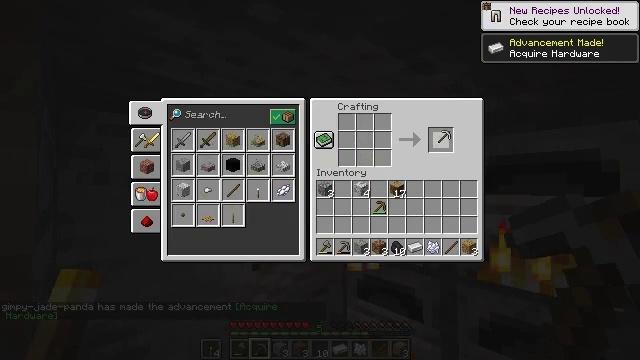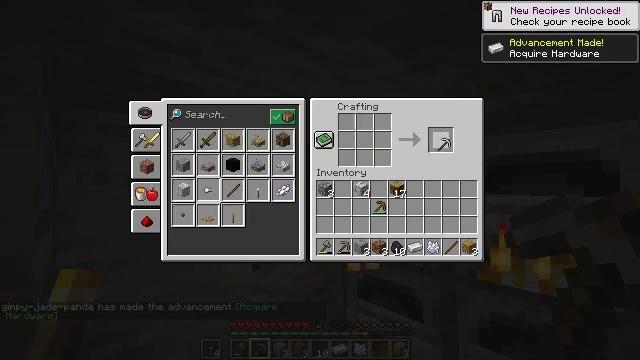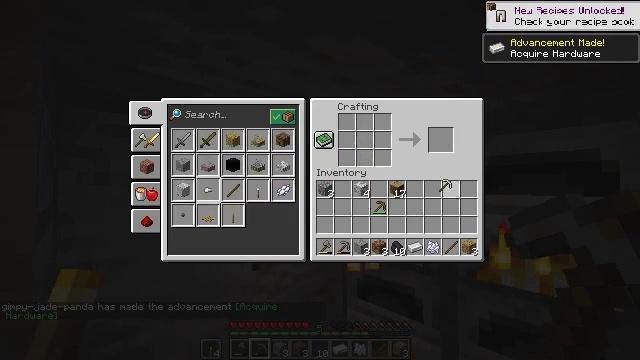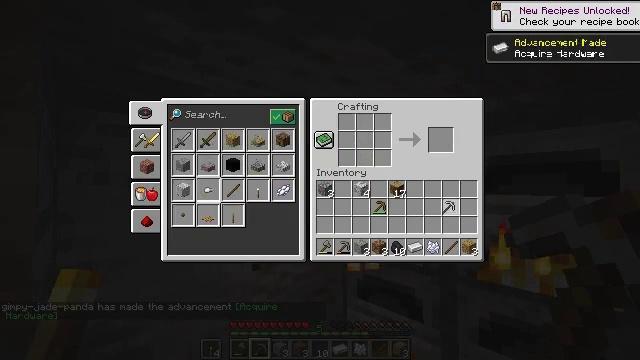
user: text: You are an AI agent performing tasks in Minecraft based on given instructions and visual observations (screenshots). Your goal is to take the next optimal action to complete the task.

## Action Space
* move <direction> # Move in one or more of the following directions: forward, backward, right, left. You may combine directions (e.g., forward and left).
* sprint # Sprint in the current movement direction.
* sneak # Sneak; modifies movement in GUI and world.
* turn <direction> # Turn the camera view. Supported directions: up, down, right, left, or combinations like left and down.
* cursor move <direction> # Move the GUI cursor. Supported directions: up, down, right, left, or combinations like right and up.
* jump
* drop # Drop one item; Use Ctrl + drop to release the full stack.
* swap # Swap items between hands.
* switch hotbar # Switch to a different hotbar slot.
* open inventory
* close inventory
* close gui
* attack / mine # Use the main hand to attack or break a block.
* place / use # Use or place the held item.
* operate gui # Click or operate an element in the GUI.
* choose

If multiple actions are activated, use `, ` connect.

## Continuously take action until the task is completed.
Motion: motion action
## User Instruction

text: Put sticks and iron ingots into the crafting grid to make an iron pickaxe.
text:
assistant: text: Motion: cursor move down, operate gui
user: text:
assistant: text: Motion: cursor move down
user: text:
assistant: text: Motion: cursor move down
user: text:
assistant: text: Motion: operate gui